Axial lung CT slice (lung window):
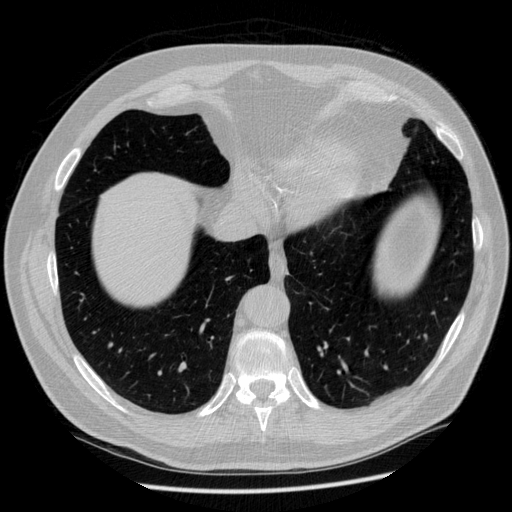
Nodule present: no